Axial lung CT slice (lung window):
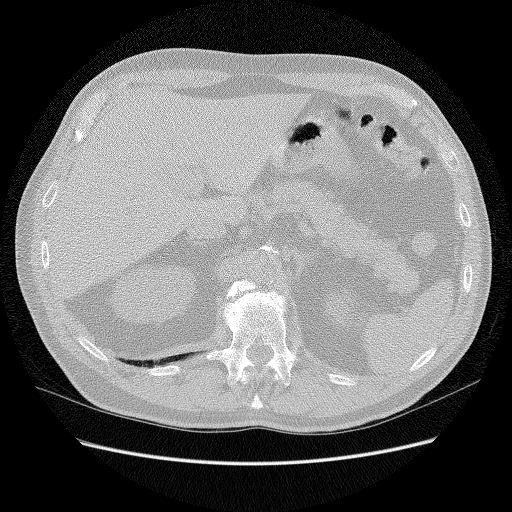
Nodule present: no